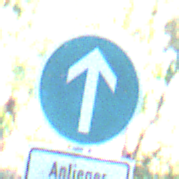
Verkehrszeichen: VorgeschriebeneFahrtrichtungGeradeaus
Zusatzzeichen unten: PersonengruppenFrei2
Umgebung: Outdoor, Nature
Tageszeit: MorningAfternoon
Wetter: Clear
Licht: Natural
Jahreszeit: NotSpecified
Kontrast: LowContrast